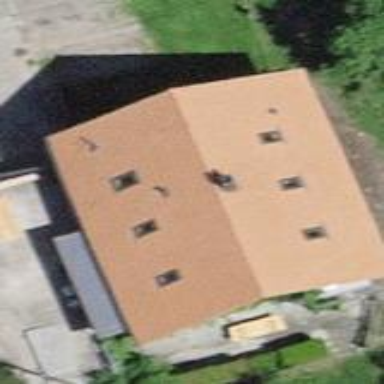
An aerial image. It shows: Residential building.